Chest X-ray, PA view. Patient: 72 years old, sex M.
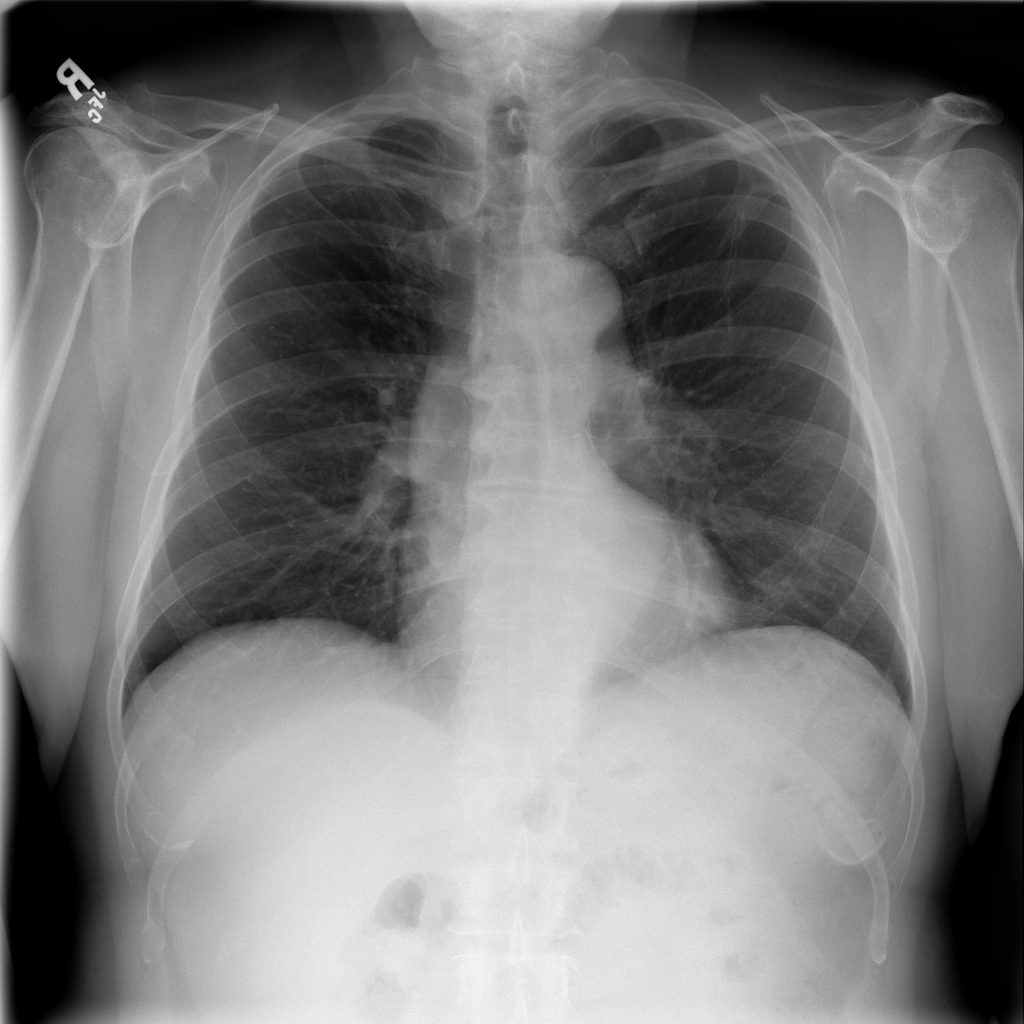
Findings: Infiltration